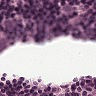
Metastatic tissue present: yes